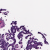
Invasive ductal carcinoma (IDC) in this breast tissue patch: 1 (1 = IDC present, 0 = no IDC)